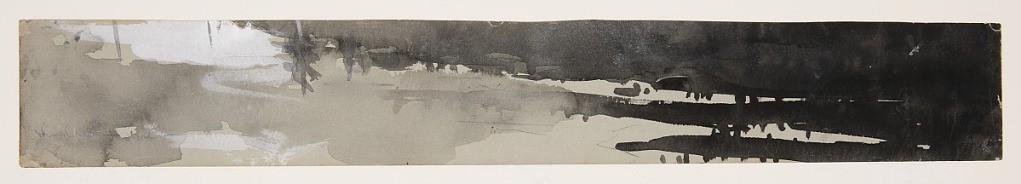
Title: Fragment of "Trout Fishing, Lake St. John, Quebec"
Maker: Winslow Homer, American, 1836–1910
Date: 1895
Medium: Brush and black wash, gray wash and white gouache over graphite on gray wove paper
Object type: Drawing
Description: Reflection of hillside on the water with indications of pine trees against a cloudy sky.